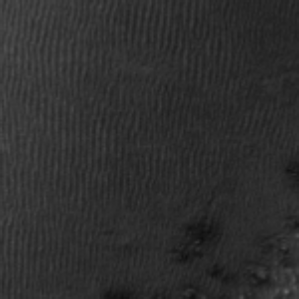
Label: frost